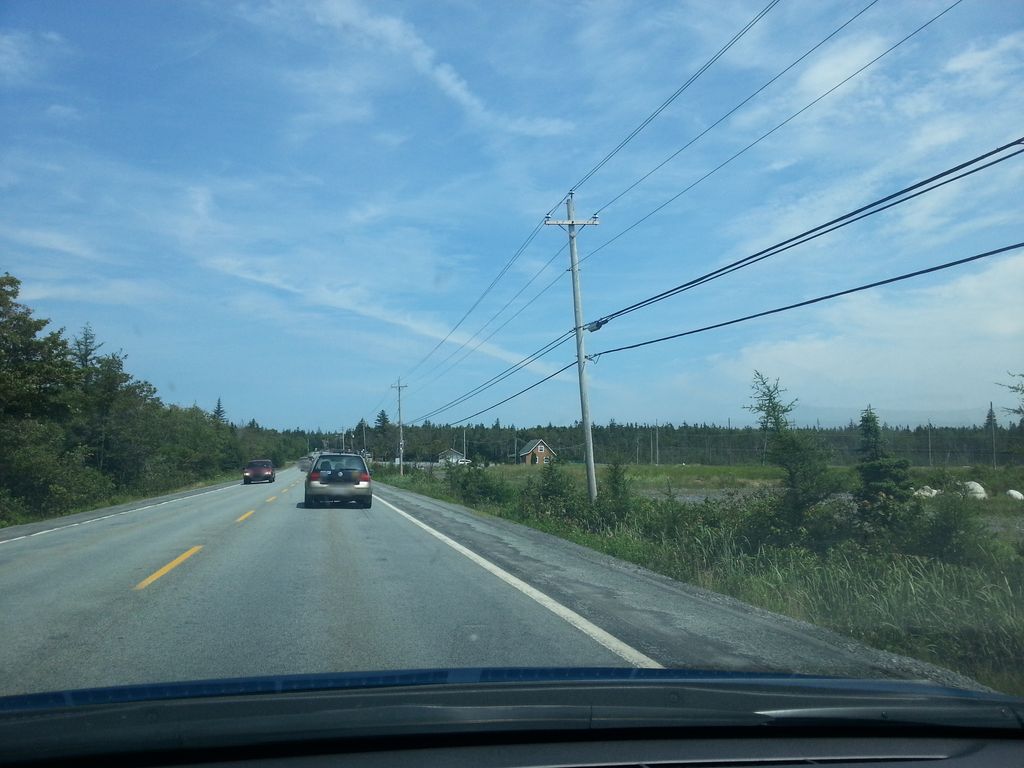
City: halifax